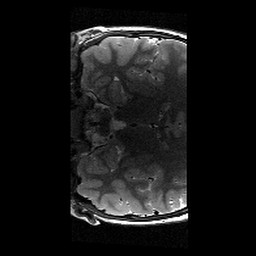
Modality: T2w
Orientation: coronal
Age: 11
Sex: male
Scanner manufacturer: siemens
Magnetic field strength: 3 T
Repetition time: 9.23 s
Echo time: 0.067 s